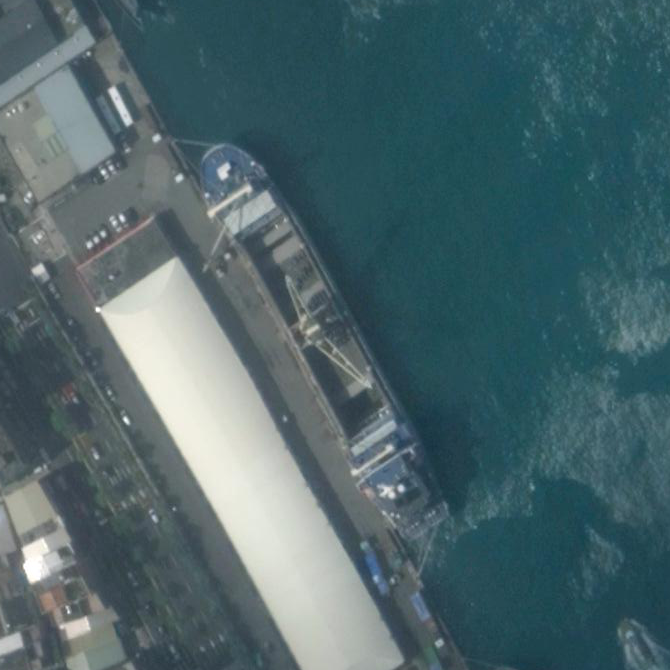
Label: Cargo_ship